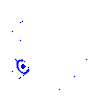
Particle: electron